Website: macys
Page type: cart
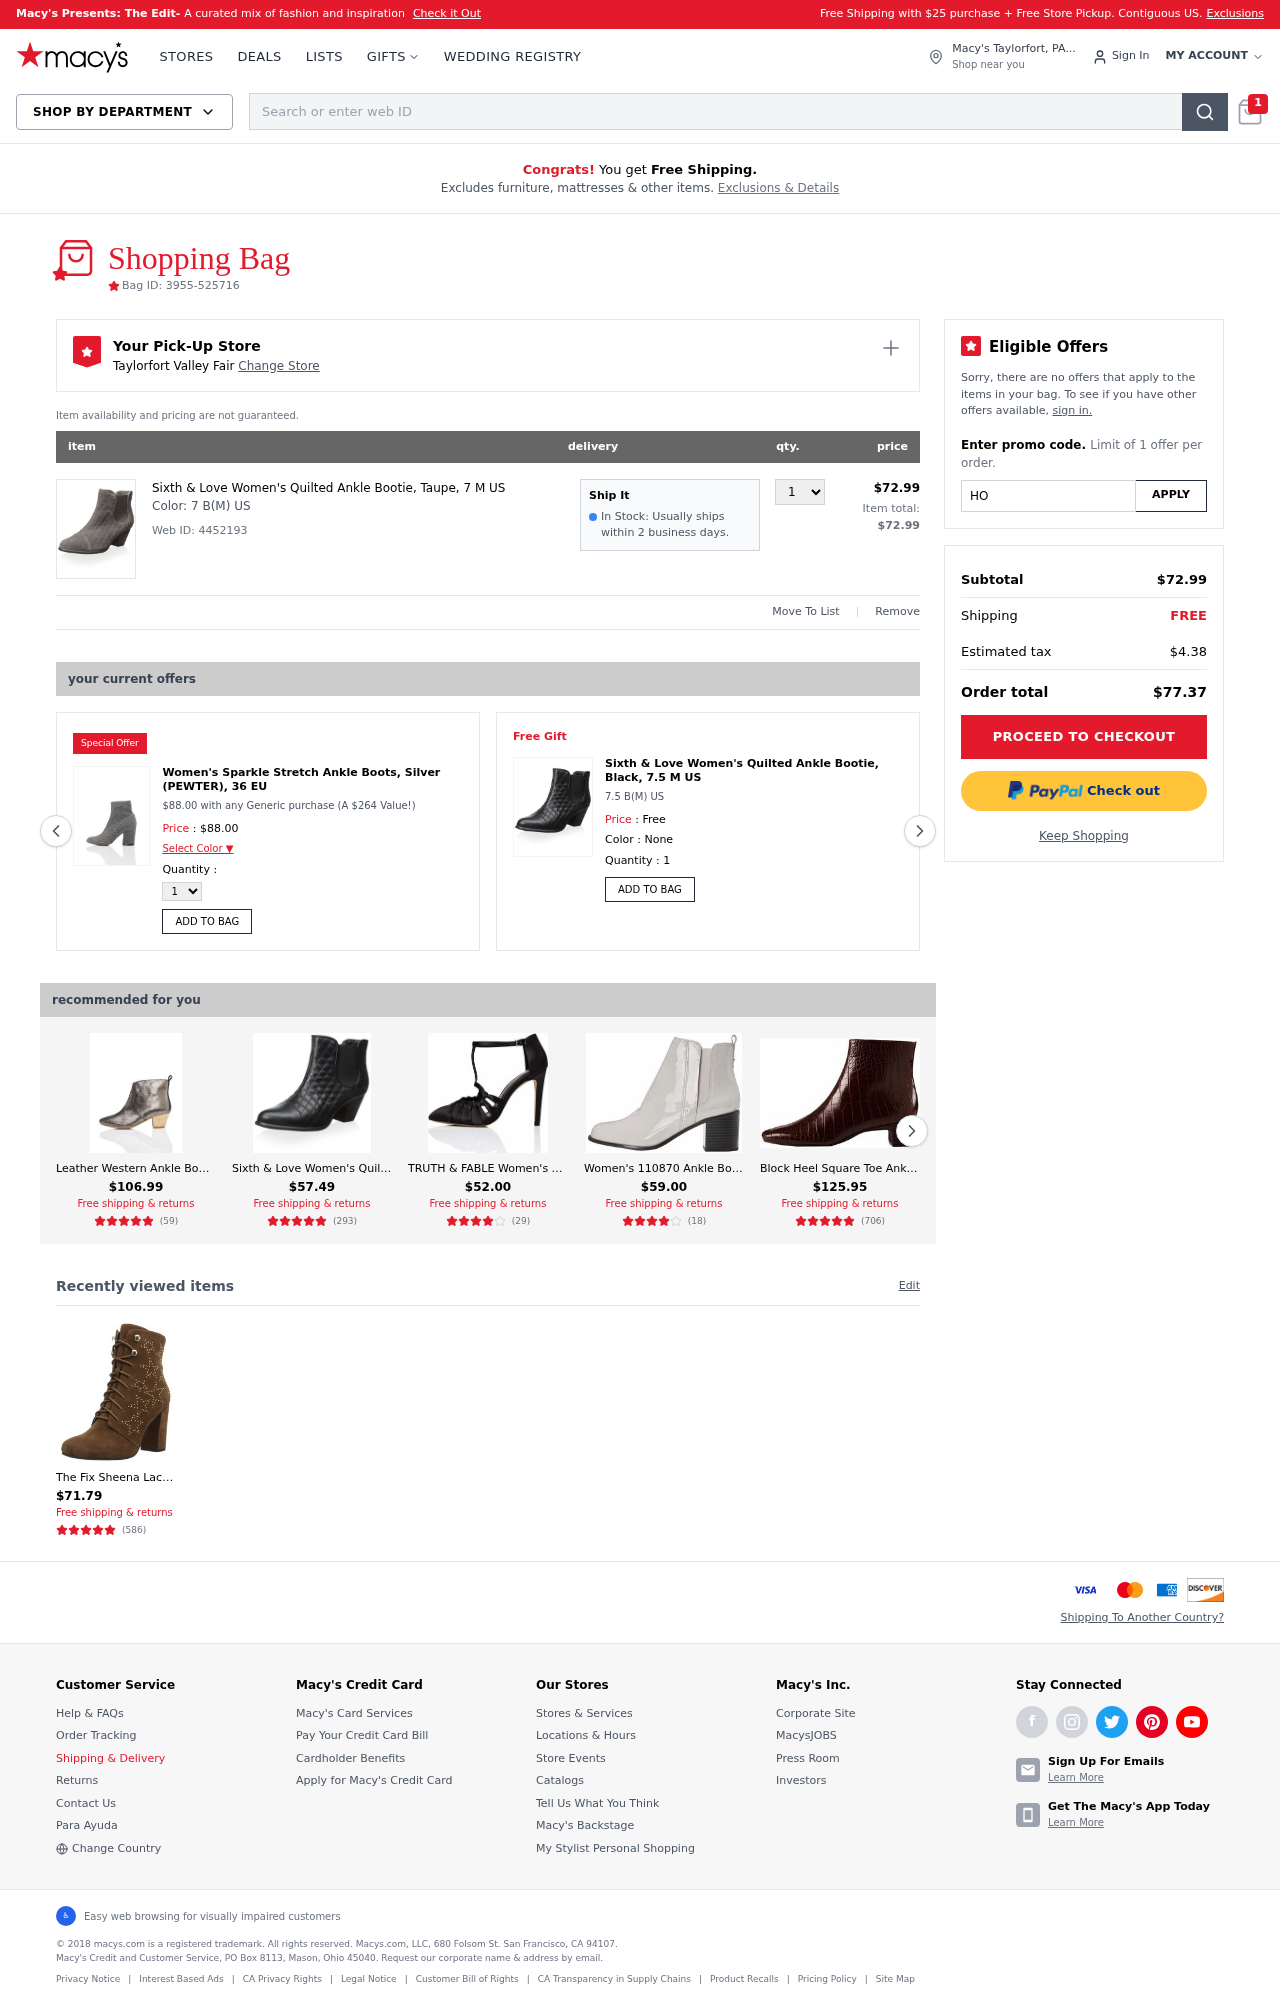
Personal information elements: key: PII_CITY
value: Taylorfort Valley Fair Change Store
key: PII_CITY_STATE
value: Taylorfort, PA
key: PII_PROMO_CODE
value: HOLIDAY31
Product elements: key: PRODUCT1_DESC
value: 7 B(M) US
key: PRODUCT1_NAME
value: Sixth & Love Women's Quilted Ankle Bootie, Taupe, 7 M US
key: PRODUCT1_PRICE
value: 72.99
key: PRODUCT1_QUANTITY
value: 1
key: PRODUCT2_NAME
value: Women's Sparkle Stretch Ankle Boots, Silver (PEWTER), 36 EU
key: PRODUCT2_PRICE
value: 88
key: PRODUCT3_DESC
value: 7.5 B(M) US
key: PRODUCT3_NAME
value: Sixth & Love Women's Quilted Ankle Bootie, Black, 7.5 M US
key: PRODUCT4_NAME
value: Leather Western Ankle Boot, Grey (Dusted Metallic), 7 UK
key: PRODUCT4_NUM_RATINGS
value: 59
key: PRODUCT4_PRICE
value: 106.99
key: PRODUCT4_RATING
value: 4.6
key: PRODUCT5_NAME
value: Sixth & Love Women's Quilted Ankle Bootie, Black, 10 M US
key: PRODUCT5_NUM_RATINGS
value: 293
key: PRODUCT5_PRICE
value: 57.49
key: PRODUCT5_RATING
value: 4.6
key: PRODUCT6_NAME
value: TRUTH & FABLE Women's 124014 Ankle Strap Sandals, Black, 6 us
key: PRODUCT6_NUM_RATINGS
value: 29
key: PRODUCT6_PRICE
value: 52
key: PRODUCT6_RATING
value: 4.4
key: PRODUCT7_NAME
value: Women's 110870 Ankle Boots, Grau Lt Grey, 8 US
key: PRODUCT7_NUM_RATINGS
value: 18
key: PRODUCT7_PRICE
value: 59
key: PRODUCT7_RATING
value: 4.3
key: PRODUCT8_NAME
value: Block Heel Square Toe Ankle Boots, Braun Brown Croco), 6 UK
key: PRODUCT8_NUM_RATINGS
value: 706
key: PRODUCT8_PRICE
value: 125.95
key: PRODUCT8_RATING
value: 4.9
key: PRODUCT9_NAME
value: The Fix Sheena Lace-up Bootie With Studded Star Embellishment Fashion Boot, Bourbon Suede, 7.5 M US
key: PRODUCT9_NUM_RATINGS
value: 586
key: PRODUCT9_PRICE
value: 71.79
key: PRODUCT9_RATING
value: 4.8
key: PRODUCT2_DESC
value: $88.00 with any Generic purchase (A $264 Value!)
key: PRODUCT1_WEB_ID
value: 4452193
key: PRODUCT1_TOTAL
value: $72.99
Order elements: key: ORDER_NUM_ITEMS
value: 1
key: ORDER_ID
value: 3955-525716
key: ORDER_SUBTOTAL
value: $72.99
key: ORDER_TAX
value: $4.38
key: ORDER_TOTAL
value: $77.37
Search elements: key: HEADER_SEARCH
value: Search or enter web ID